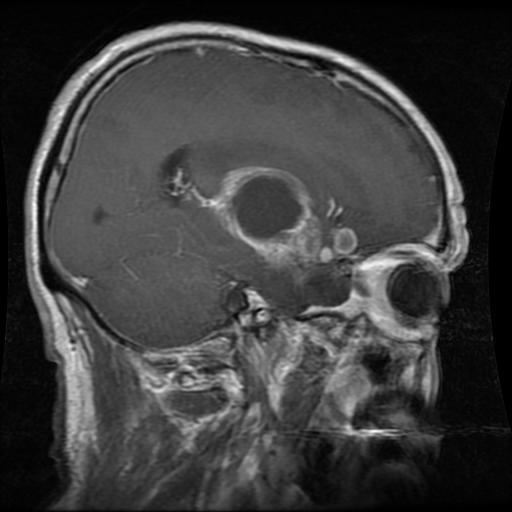
Label: glioma